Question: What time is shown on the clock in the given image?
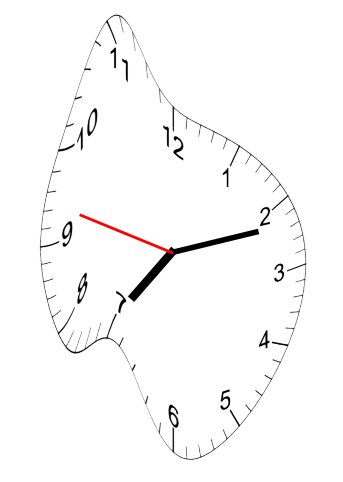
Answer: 07:11:47